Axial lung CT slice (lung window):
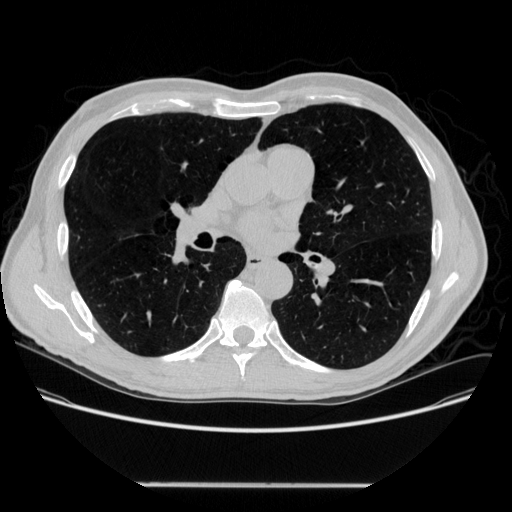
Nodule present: no